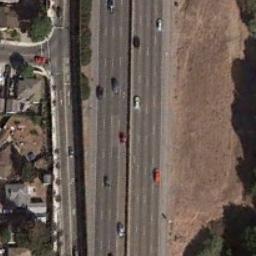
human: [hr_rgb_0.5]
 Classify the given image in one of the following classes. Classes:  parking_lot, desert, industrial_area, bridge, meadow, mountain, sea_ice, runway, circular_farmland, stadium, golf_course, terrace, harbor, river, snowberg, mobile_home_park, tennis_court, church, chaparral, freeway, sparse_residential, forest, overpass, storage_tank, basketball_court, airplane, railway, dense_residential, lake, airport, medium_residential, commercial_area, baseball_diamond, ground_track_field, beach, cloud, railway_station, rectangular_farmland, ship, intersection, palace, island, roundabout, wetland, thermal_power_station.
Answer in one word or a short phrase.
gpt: freeway